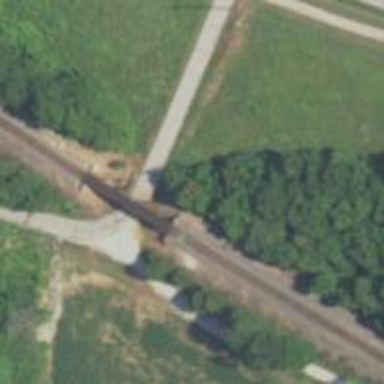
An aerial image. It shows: Railway track.